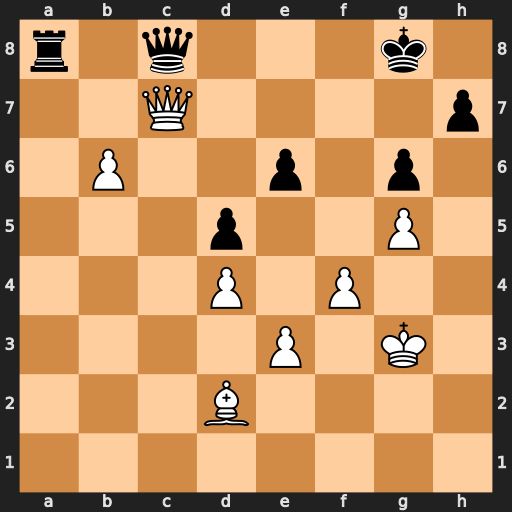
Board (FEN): r1q3k1/2Q4p/1P2p1p1/3p2P1/3P1P2/4P1K1/3B4/8
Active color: w
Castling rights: -
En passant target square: -
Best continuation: b7 Qxc7 bxa8=Q+